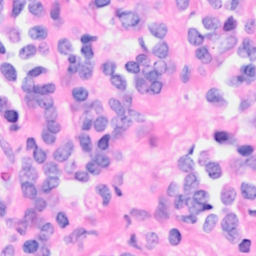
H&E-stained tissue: Breast